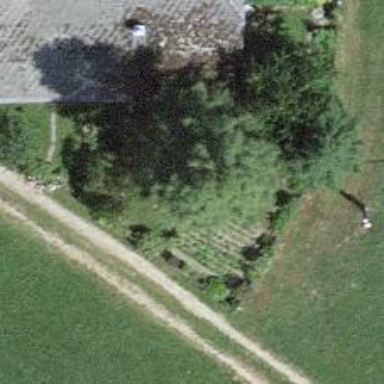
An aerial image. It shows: Farm.